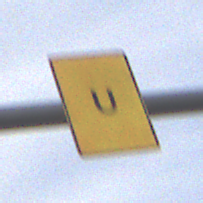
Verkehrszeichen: AnkuendigungOderFortsetzungUmleitungOhnePfeilsymbol
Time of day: SunriseSunset
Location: Outdoor (Urban)
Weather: PartlyCloudy
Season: NotSpecified
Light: Natural